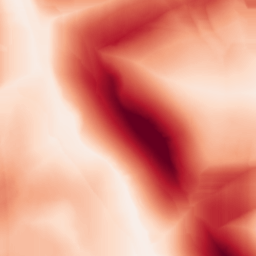
Category: morphological
Decomposition family: morphological_square
Decomposition parameters: operation: gradient
size: 50
Upsampling method: bilinear
Upsampling parameters: scale: 4
Upsampling scale: 4